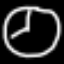
Label: clock